Question: I need some help here.
The target is select all text when i create a new node in a tree panel. The node is editable.
First, I have a Tree panel whit a editable column:
'''
columns: [{
xtype: 'treecolumn',
dataIndex: 'name',
text: 'name',
flex: 1,
editor: {
xtype: 'textfield'
}
}],
'''
Secondly i have a button "create" for create a new node:
'''
buttons: [{
text: 'create',
handler: function() {
var selectionArray = treePanel.getSelectionModel().getSelection();
var selectedNode = selectionArray[0];
treePanel.setLoading(true);
setTimeout(function() {
treePanel.setLoading(false);
var model = Ext.create('Item', {
id: 8,
parent: 4,
name: 'New Item 8',
leaf: true
});
selectedNode.appendChild(model);
treePanel.getSelectionModel().select(model);
var selectionArray = treePanel.getSelectionModel().getSelection();
var node = selectionArray[0];
cellEditingPlugin.startEdit(node, 0);
// how i can select all text un Node created?
node.selectText();
}, 1000);
}
}],
'''
Then when i create a new Node, i need select all text of editable node. But i cant get it.
I want this:

The complete code in jsfiddle: <URL>
Thanks.
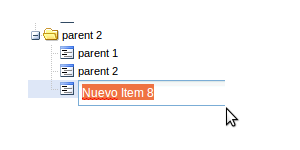
Answer: Try to add 'selectOnFocus:true' to your column editor config.